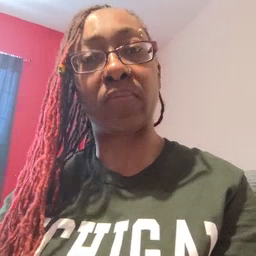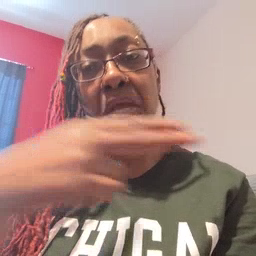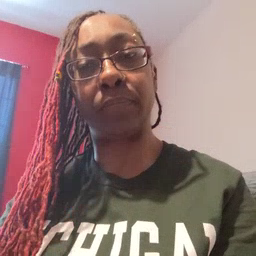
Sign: cut